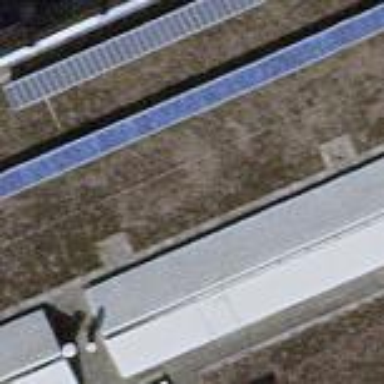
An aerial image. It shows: Solar power generator using photovoltaic method with solar photovoltaic panel types.